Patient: sex M, age 83
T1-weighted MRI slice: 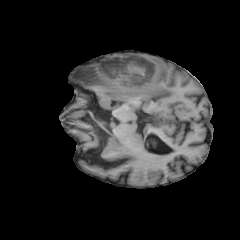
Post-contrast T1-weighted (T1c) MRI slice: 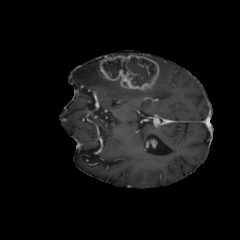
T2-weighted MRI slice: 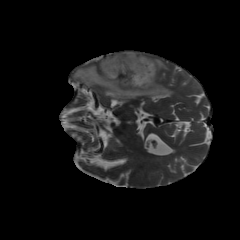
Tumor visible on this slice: yes
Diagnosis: Glioblastoma, IDH-wildtype
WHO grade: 4